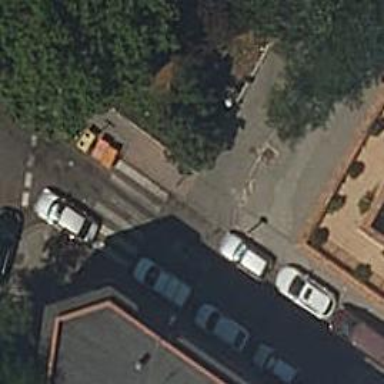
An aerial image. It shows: Pedestrian road.